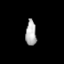
Tissue: lung
Cell type: T cells
Senescence score: 0.1796
Nuclear area (px): 268
Mean DAPI intensity: 175.496